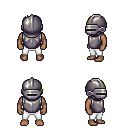
a pixel art fantasy rpg character, male body template, human, dark skin, steel chest armor, white pants, gold long mohawk hairstyle, metal helm, four views (front, back, left, right), 2x2 character sprite sheet, small pixel art, hard edges, no anti-aliasing